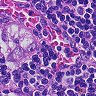
Metastatic tissue present: yes